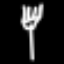
Label: fork